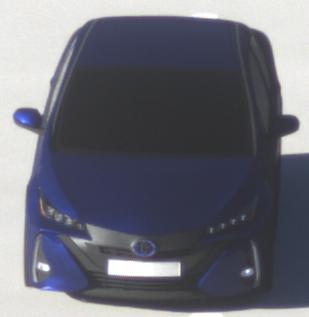
Make: Toyota
Model: Prius 1.8 Plug-In Hybrid
Detailed model: Prius (XW5) Plug-In
Model produced from: 2019/07
Model produced until: 2020/07
Doors: 5
Color: blue
Road condition: dry road
Daytime: morning or afternoon
Contrast: high contrast